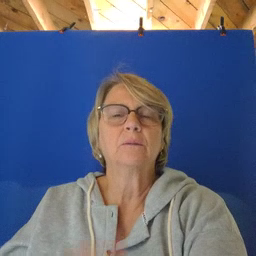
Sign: toy